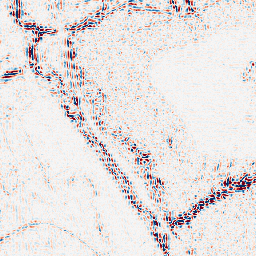
Category: wavelet
Decomposition family: wavelet_dwt
Decomposition parameters: wavelet: coif2
level: 2
Upsampling method: bilinear
Upsampling parameters: scale: 8
Upsampling scale: 8